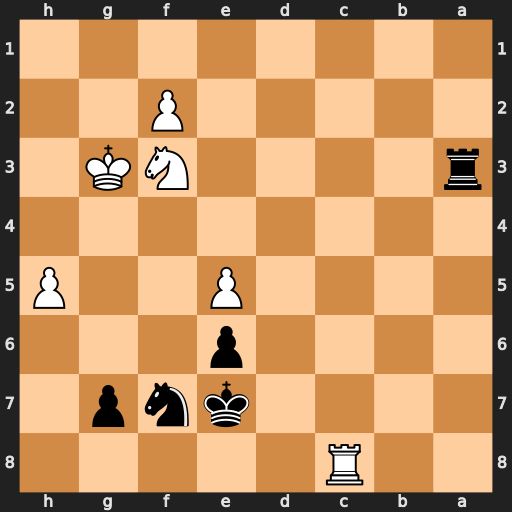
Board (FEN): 2R5/4knp1/4p3/4P2P/8/r4NK1/5P2/8
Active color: b
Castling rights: -
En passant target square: -
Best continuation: Nxe5 Kf4 Nxf3